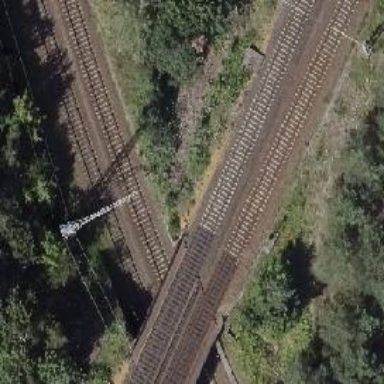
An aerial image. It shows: Railway track with contact line for electrification.